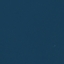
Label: SeaLake